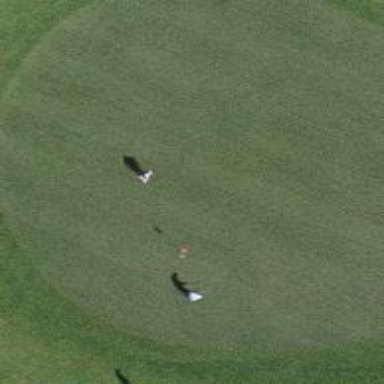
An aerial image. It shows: View of golf hole.